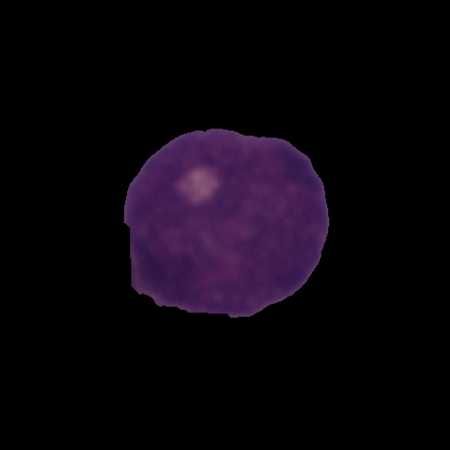
Label: cancer